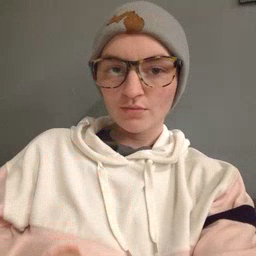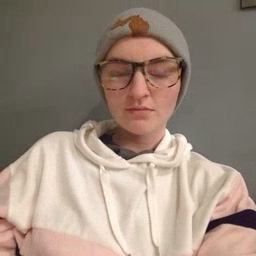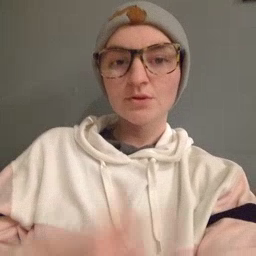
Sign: no